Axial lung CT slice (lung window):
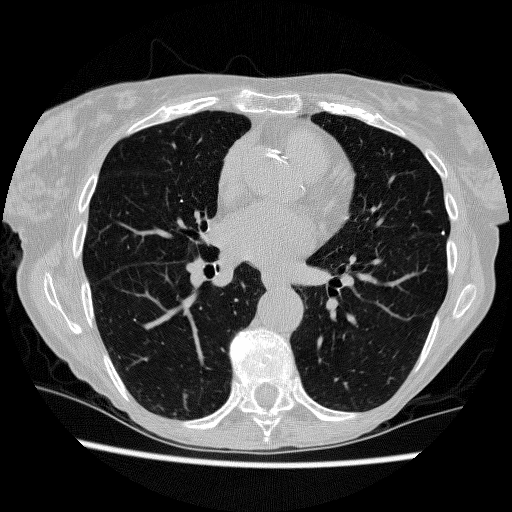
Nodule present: no